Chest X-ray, PA view. Patient: 19 years old, sex F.
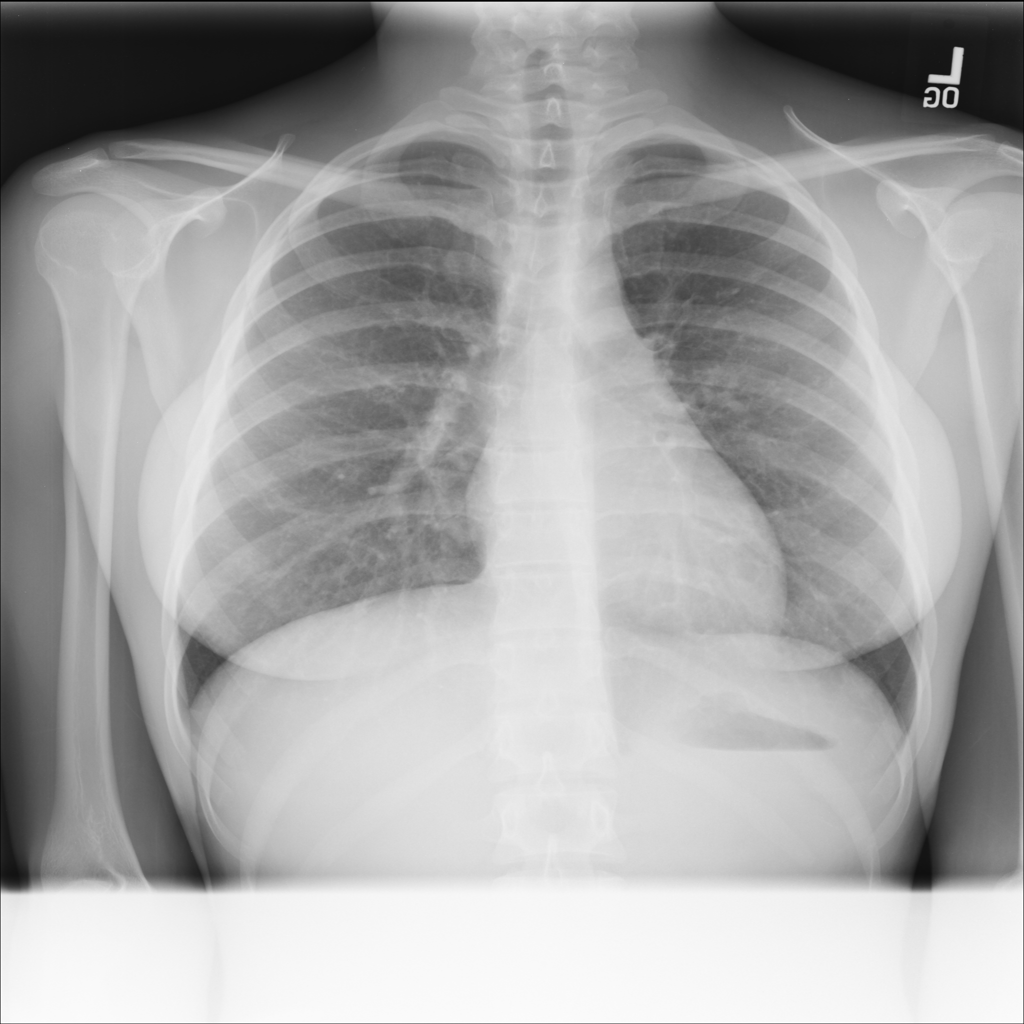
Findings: No Finding